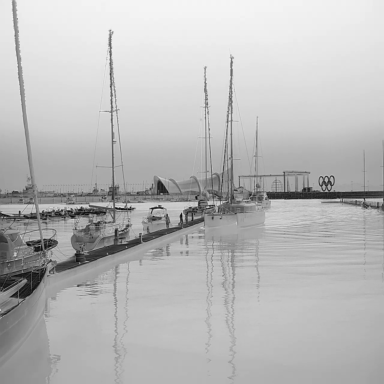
There are six sailboats in the infrared image.